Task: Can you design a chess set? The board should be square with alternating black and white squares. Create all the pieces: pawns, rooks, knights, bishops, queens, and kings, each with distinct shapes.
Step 4051:
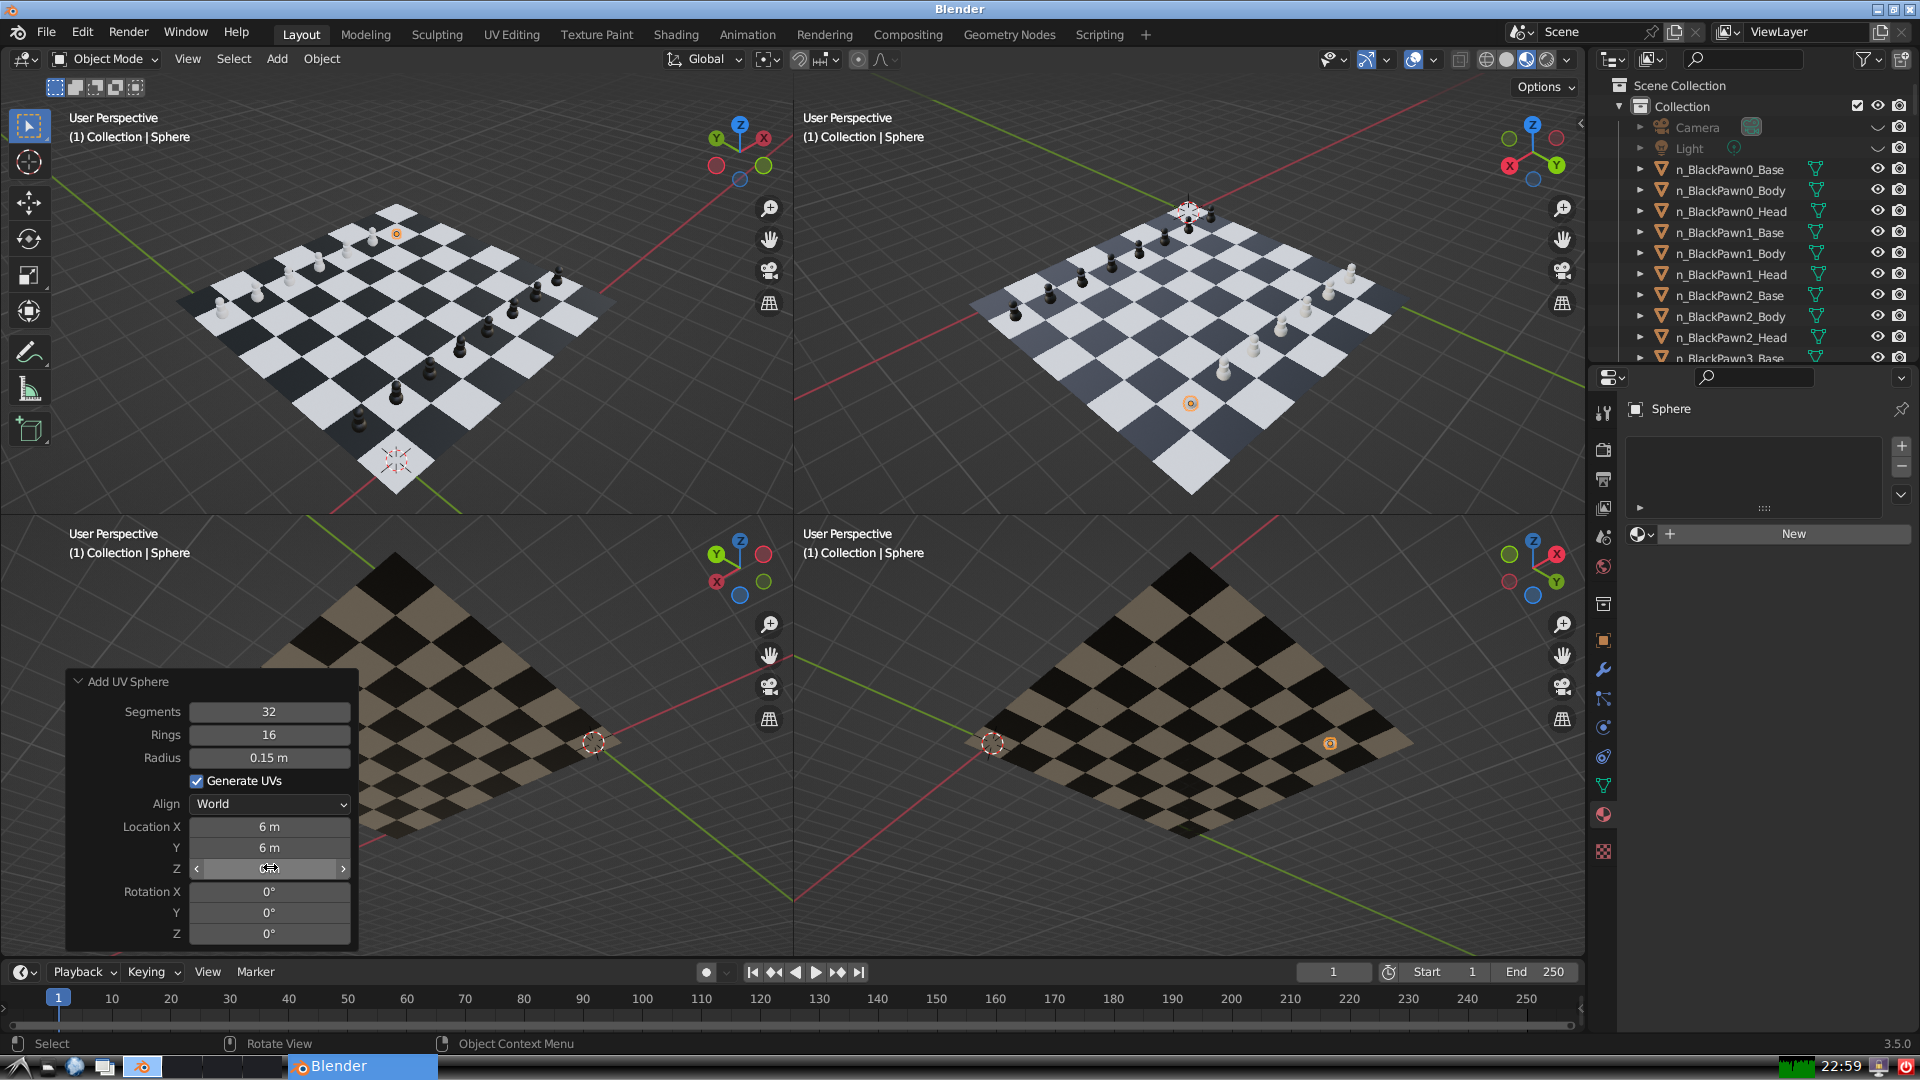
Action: click: no